Field crop: maize
Growth stage: 1
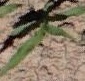
Species: maize